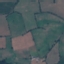
Land use / land cover: Pasture